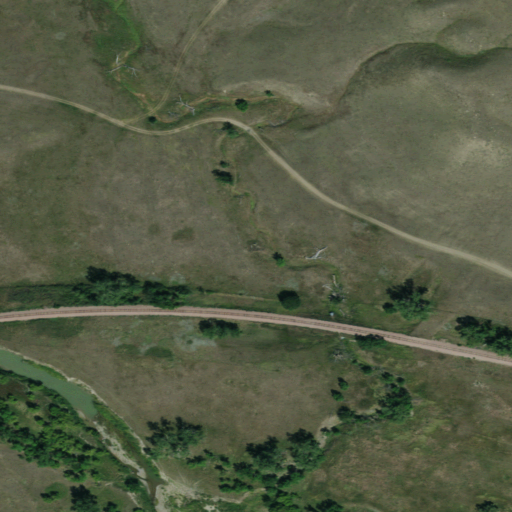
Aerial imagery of valley in South Dakota named Belcher Draw containing grassland, woody wetlands, and herbaceous wetlands